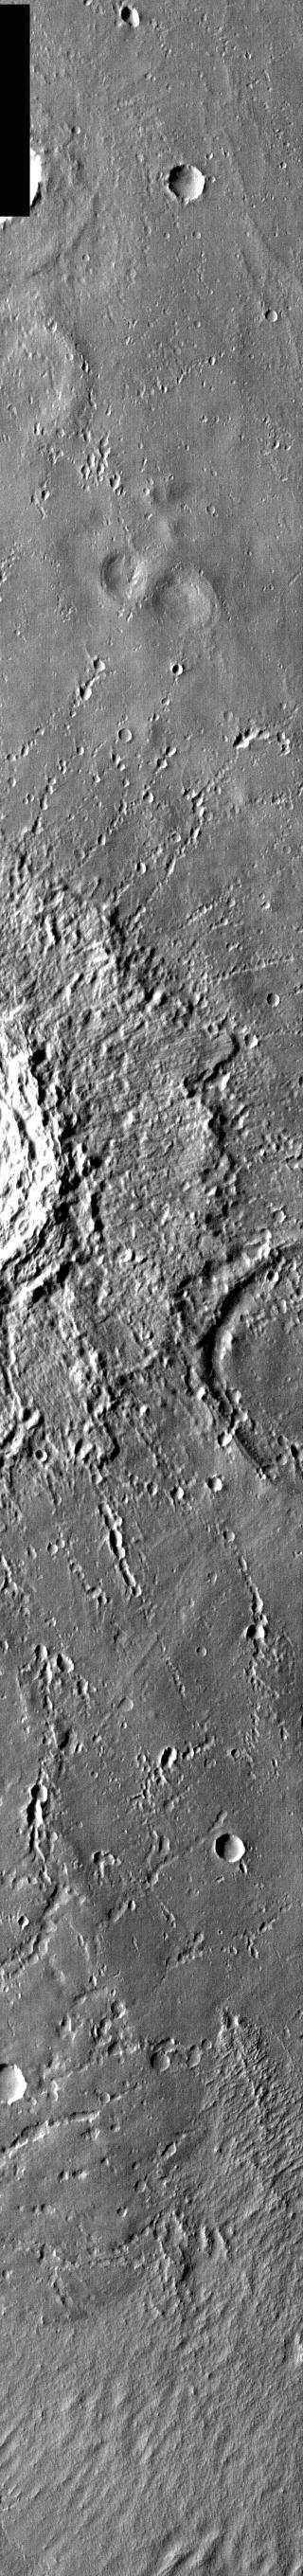
Ejecta Craters Mars, 2001 Mars Odyssey